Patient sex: F
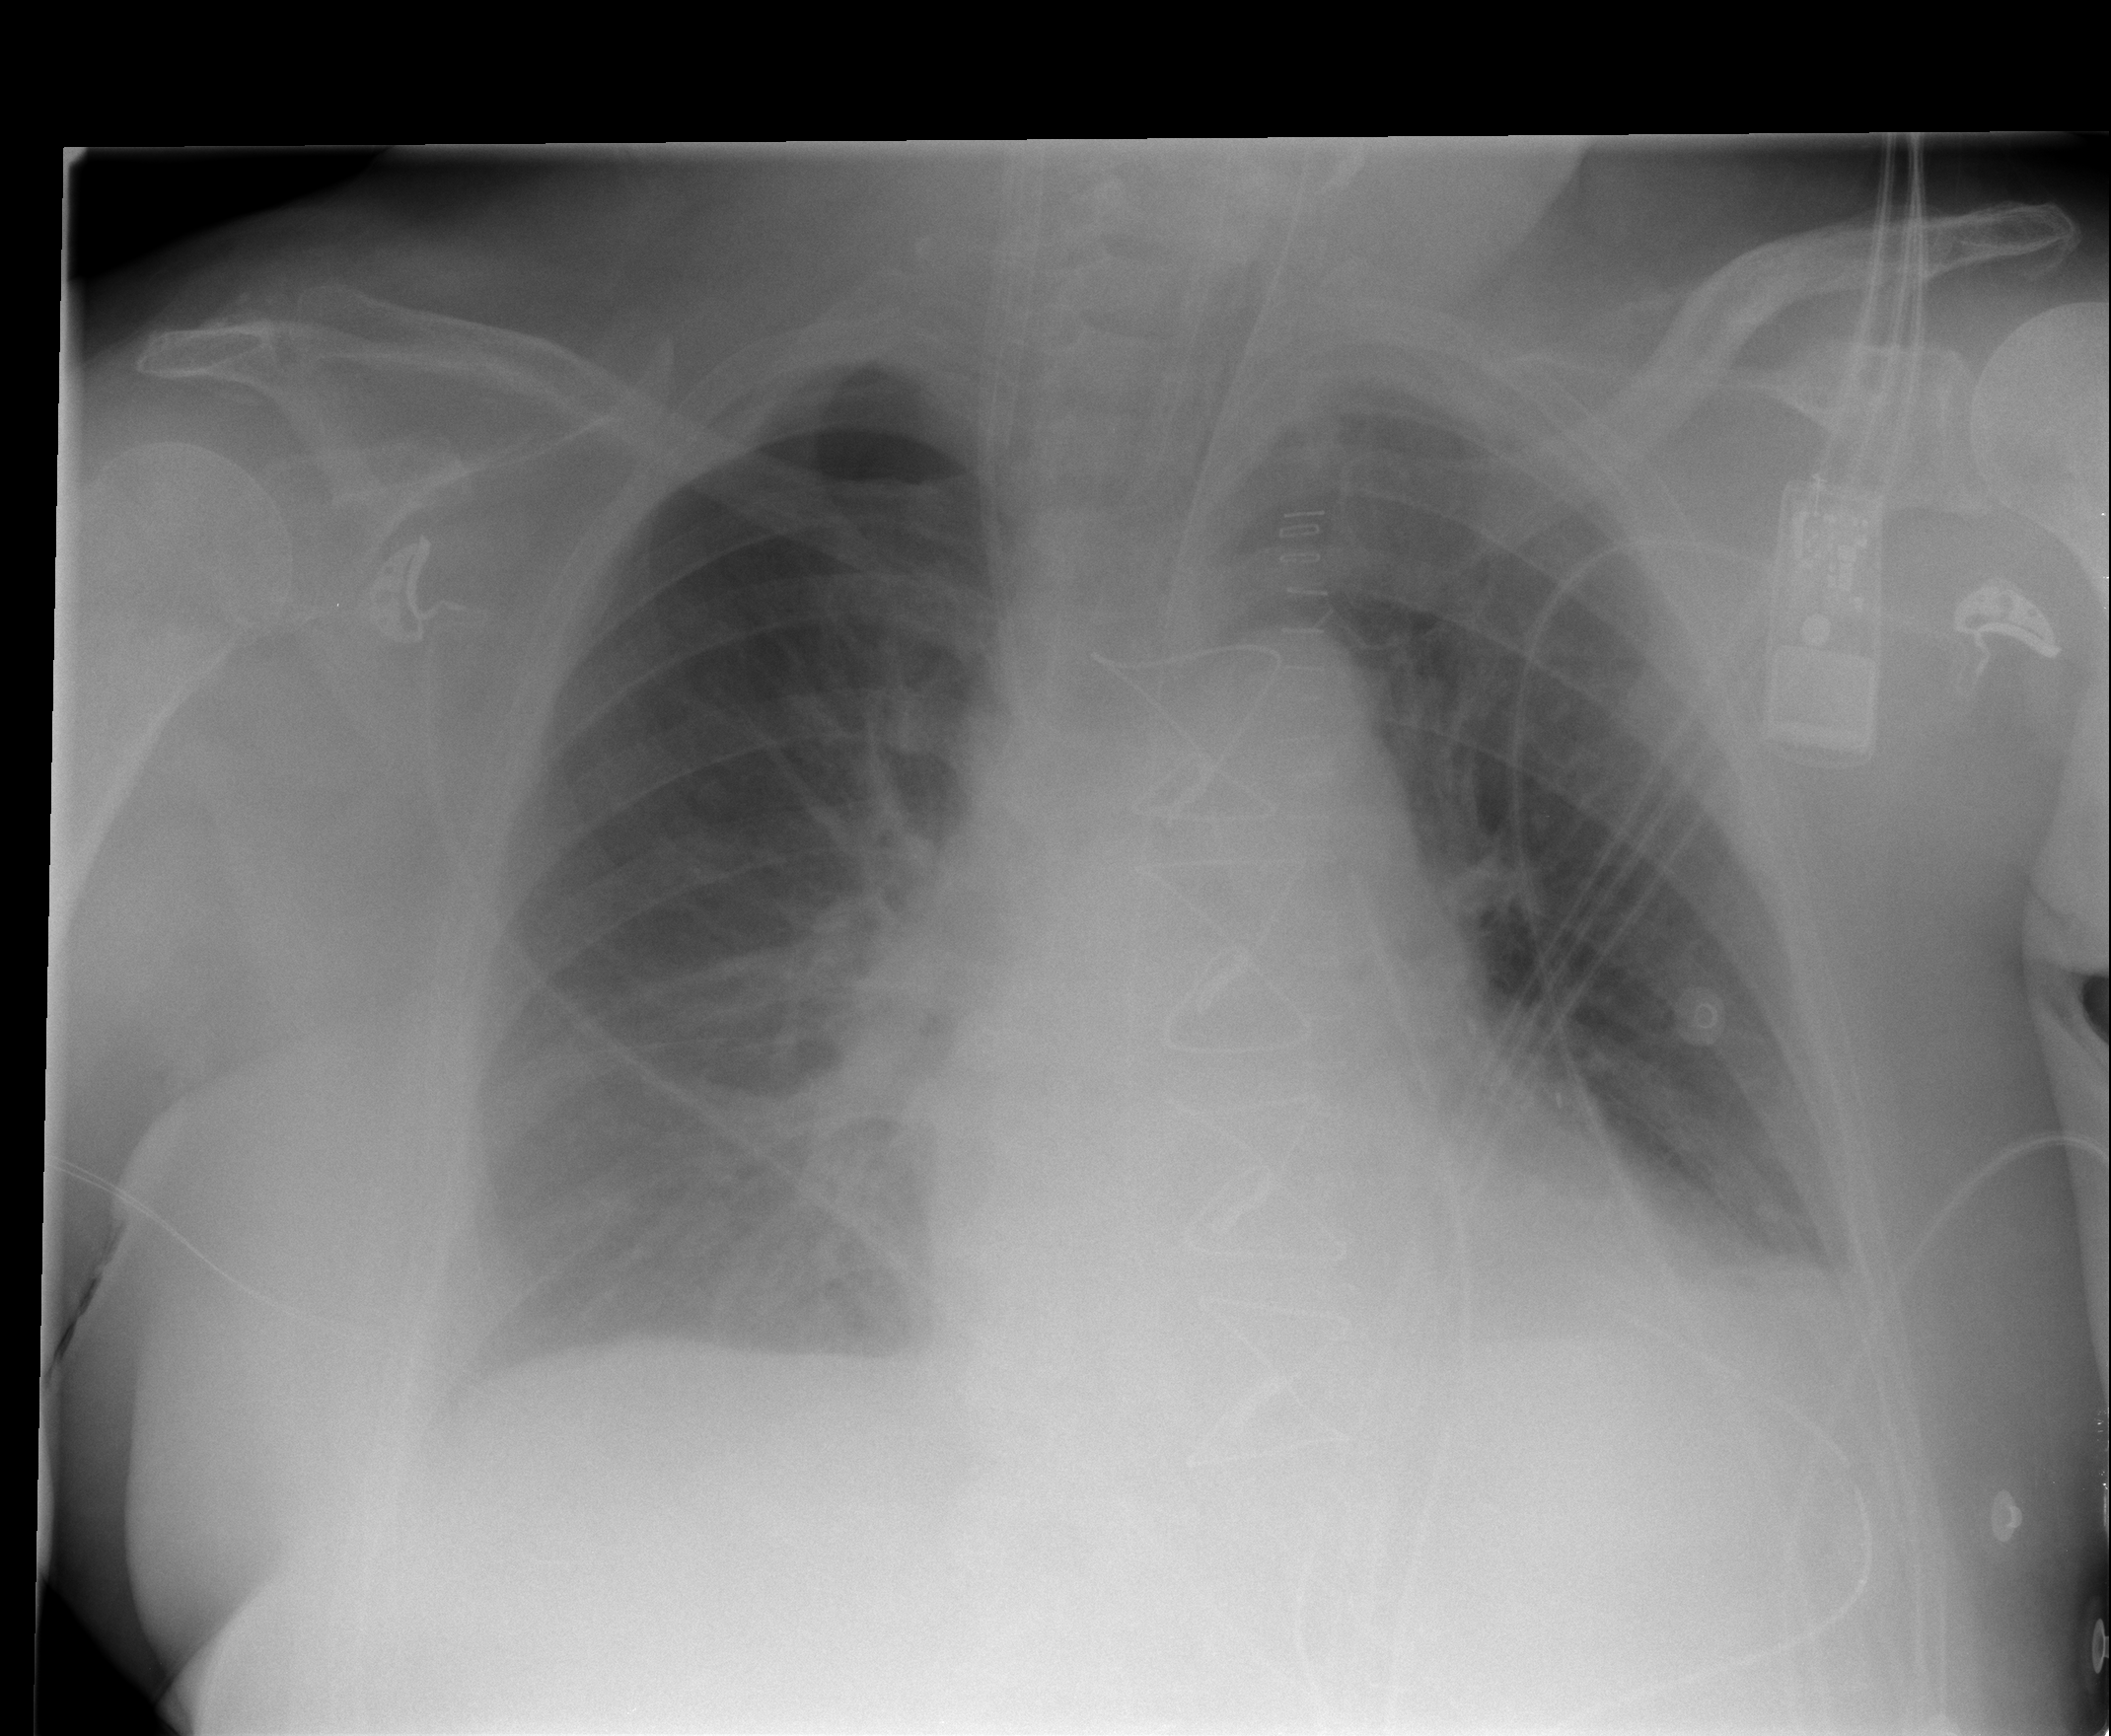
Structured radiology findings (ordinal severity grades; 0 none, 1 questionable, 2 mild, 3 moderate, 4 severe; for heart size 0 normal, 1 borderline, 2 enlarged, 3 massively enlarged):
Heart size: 1
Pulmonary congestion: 1
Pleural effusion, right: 1
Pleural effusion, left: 2
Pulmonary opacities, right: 0
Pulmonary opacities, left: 0
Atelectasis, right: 2
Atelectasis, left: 2